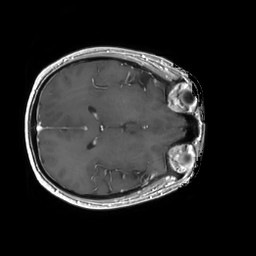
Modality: T1w
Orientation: axial
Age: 31
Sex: female
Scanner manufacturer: philips
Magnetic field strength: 3 T
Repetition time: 0.0165 s
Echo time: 0.004605 s